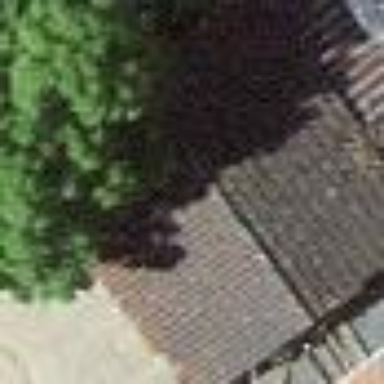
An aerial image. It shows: Garage building.